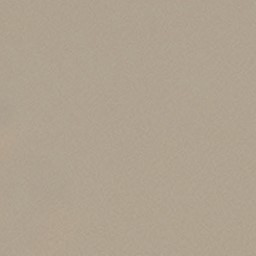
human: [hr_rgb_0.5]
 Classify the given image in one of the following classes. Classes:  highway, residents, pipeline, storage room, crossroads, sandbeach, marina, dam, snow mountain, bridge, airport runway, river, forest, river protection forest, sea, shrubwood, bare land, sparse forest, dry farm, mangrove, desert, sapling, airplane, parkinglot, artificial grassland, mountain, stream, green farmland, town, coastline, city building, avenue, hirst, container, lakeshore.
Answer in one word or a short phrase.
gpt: desert